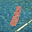
Label: 1